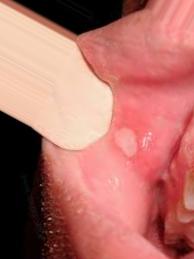
Condition: Mouth Ulcer